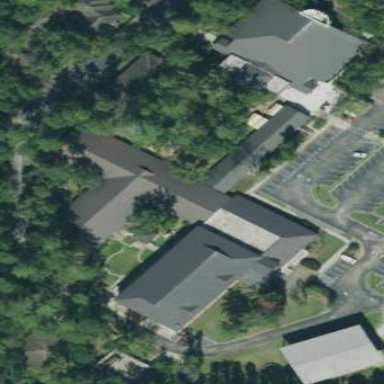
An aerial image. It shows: Beautiful church building.